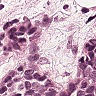
Metastatic tissue present: yes